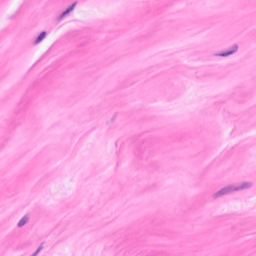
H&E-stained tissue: Breast